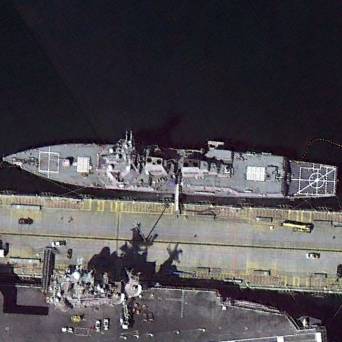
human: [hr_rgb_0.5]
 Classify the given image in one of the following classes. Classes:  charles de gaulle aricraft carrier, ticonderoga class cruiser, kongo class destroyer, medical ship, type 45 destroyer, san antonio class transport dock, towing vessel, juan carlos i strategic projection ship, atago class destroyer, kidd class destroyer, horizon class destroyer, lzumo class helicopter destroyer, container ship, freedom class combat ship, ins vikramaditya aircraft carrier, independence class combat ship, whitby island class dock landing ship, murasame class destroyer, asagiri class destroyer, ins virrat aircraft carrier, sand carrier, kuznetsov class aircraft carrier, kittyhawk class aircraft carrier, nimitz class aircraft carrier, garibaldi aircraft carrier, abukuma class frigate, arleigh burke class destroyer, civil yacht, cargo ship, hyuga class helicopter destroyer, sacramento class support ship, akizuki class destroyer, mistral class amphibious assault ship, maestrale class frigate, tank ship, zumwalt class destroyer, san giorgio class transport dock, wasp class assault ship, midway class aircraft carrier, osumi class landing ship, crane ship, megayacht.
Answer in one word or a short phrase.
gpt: Arleigh Burke class destroyer